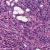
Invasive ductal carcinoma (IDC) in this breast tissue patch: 1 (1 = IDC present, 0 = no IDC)